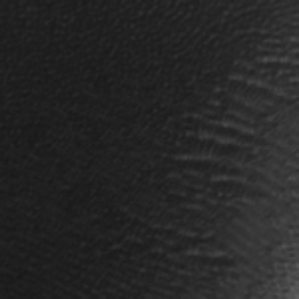
Label: frost